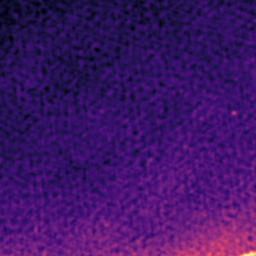
Label: Super-resolution ER image